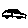
Label: car